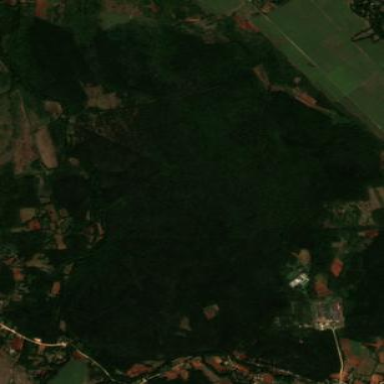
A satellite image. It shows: Forest area.